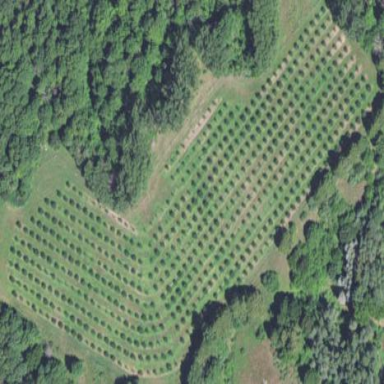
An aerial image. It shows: Orchard.